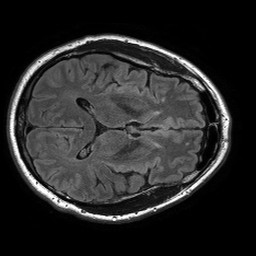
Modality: FLAIR
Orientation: axial
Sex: male
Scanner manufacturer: philips
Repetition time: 11 s
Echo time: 0.125 s